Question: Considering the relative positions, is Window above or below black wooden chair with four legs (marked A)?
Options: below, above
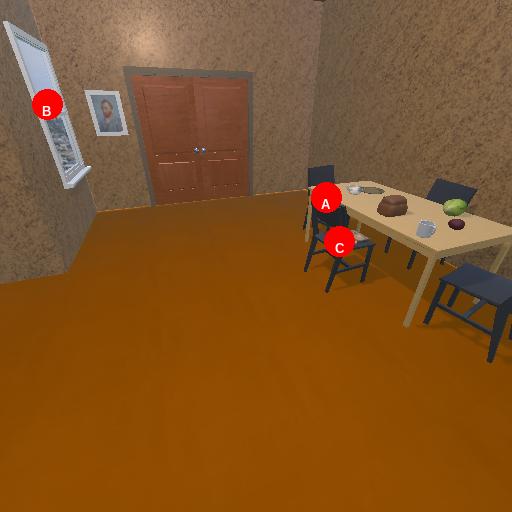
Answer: below